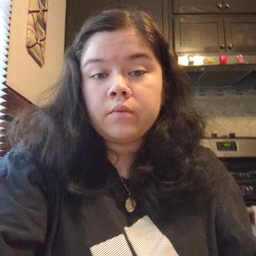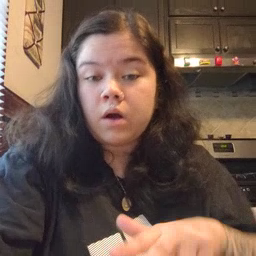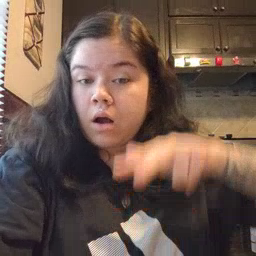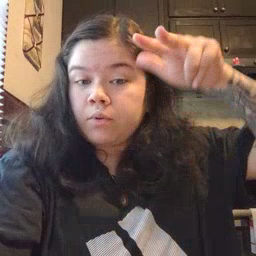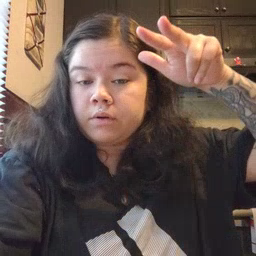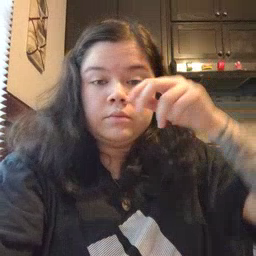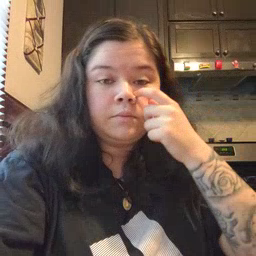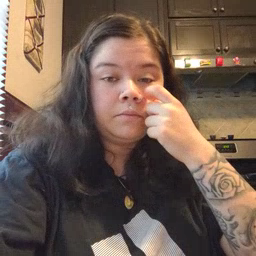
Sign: helicopter